Question: I have very simple grammar:
'''
E->E+T|T
T->T*F|F
F->(E)|id
'''
And i want to extend it to support unar operations(IMHO this is correct grammar but it may be wrong because i'm real n00b in grammars, parsers, lexers, etc.):
'''
E->E+T|T
T->T*F|F
F->+F|(E)|id
'''
The real problem comes when i'm trying to update parsing table:

So the is how should i edit this table to provide unary operations support(based on described grammar) ?
Anyway, i will be very appreciate for any help with parsing ariphmetic expression in Java(or any other OO language) using LR(k)(or LALR) parser ^_^
Parser generators are not suitable in this case.
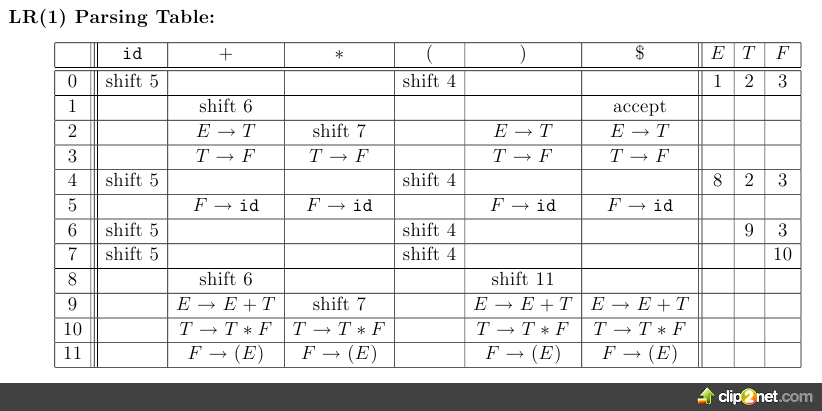
Answer: To understand how to adjust the parsing table, you need to know what the LR item sets are for each state, and understand how your addition to the grammar changes the item sets -- each new partial parse item in a state's item set gives you an additional action for the parsing table.
For example, in state 7, your original item set (prior to adding the 'F -> + F' rule) was:
'''
T -> T * . F
F -> . ( E )
F -> . id
'''
(I'm ignoring the lookahead in this case as it doesn't matter, but for general LR(k) you need to keep track of it.)
So your new rule adds the item 'F -> . + F', which gives you a new action for state 7 (shift on an input of '+'.) This in turn gives you an entirely new state for your table.